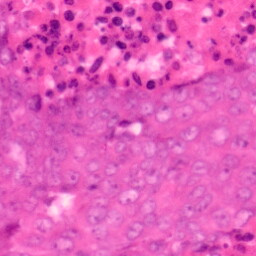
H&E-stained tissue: Colon